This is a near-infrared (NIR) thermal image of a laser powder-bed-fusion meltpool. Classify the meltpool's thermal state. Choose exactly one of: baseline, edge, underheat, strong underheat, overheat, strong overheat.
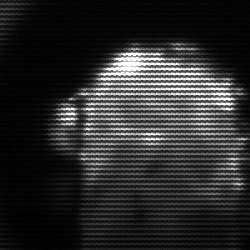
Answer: baseline